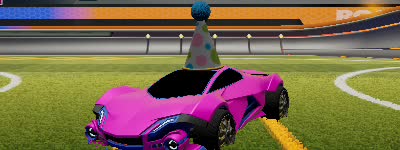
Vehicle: werewolf